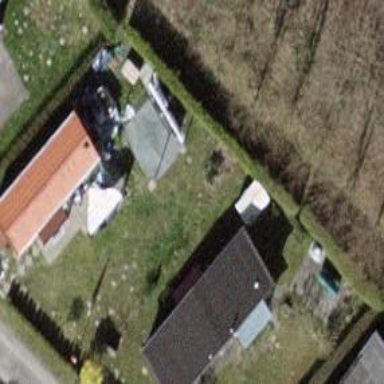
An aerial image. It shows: Static caravan.